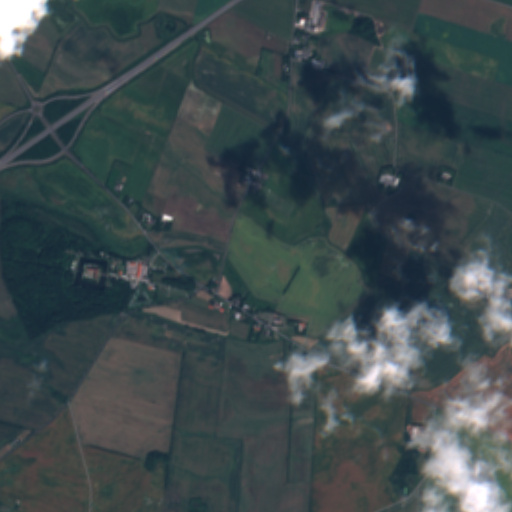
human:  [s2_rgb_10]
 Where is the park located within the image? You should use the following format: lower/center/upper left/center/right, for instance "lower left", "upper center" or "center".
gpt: The park is located in the center left of the image.
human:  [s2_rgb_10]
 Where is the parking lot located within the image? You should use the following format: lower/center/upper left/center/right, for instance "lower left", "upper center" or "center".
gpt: The parking lot is located in the upper left of the image.
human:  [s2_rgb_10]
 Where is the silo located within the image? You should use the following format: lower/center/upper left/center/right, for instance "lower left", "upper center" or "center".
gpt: The silo is located in the upper center of the image.
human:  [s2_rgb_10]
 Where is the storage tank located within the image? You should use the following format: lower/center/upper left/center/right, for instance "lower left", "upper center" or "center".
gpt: The storage tank is located in the lower right of the image.
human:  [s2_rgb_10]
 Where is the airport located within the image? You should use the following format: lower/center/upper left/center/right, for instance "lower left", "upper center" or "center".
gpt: There is no airport in the image.